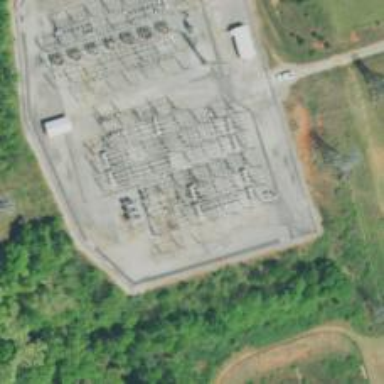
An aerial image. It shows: Switch used for power control.